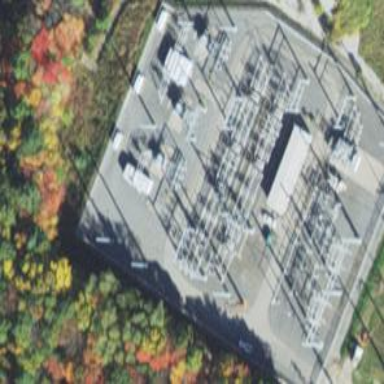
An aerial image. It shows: Switch for power supply.